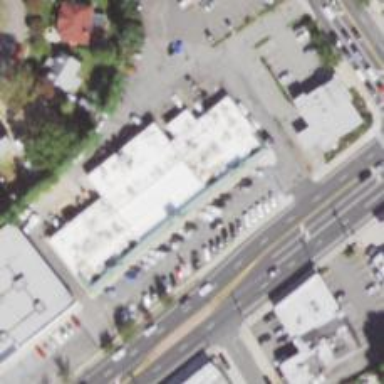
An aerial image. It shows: Pharmacy providing healthcare services.